Question: I'm having troubles coming up with a solution to styling my navigation. This is what I want:

<URL>
This is supposed to be on one navigation bar. One set on the left for the logo and other default links, and on the right is for social. I'm just going to need help with the left side for now but I thought I'd explain even further.
On the left side, each link should be centered in their own little block with a border on the left and right being 1px white. On their hover state, the background of their "box" should be white. The logo should be first on the left.
I'm sorry that I'm not able to explain better, but I've done my best. The picture and the link to what I have so far should explain the most.
I think it would be better if the logo was in the CSS instead of the HTML??
CSS:
'''
/* Navigation bar */
#navi {
font-family: Helvetica Neue: Condensed Bold;
font-size: 14px;
color: white;
text-transform: uppercase;
background-color: #1e416f;
height: 30px;
margin: 0 0 20px 0;
padding: 20px 0 0 0;
}
#navi a {
color: white;
margin: 0 0 0 20px;
height: 30px;
}
#navi a:hover {
background: white;
color: #1e416f;
}
'''
HTML:
'''
<!-- NAVIGATION -->
<div id="navi">
<img src="/imgs/navi/caul_white_nav.png">
<a href="#">Directories</a>
<a href="#">Committees</a>
<a href="#">Resources</a>
<a href="#">About</a>
</div>
'''
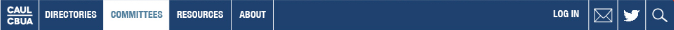
Answer: I've written this using your design: <URL>
Just information on what is what here:
On the homepage, use: '<h1 class="logo">...</h1>' and on all other pages: '<div class="logo">...</div>'
'.logo' and '#primary-nav' are floated left to make them stick to the left side.
All the 'li' and 'a' tags are also floated to the left. Block elements are easier to style than inline elements.
'#tools-nav' is floated to the right so it sticks to the right side.
I've used 'text-indent: -9999px;' to hide the text for the logo and the would-be icons in the '#tools-nav' - feel free to add the icons via 'background' property. Set the widths for the icon anchors to whatever width your icons are + 20 (+10px on either side).
And that is that.
The HTML:
'''
<div id="navi">
<h1 class="logo"><a href="#">Name of Site</a></h1>
<ul id="primary-nav">
<li><a href="#">Directories</a></li>
<li><a href="#">Committees</a></li>
<li><a href="#">Resources</a></li>
<li><a href="#">About</a></li>
</ul>
<ul id="tools-nav">
<li class="login"><a href="#">Log In</a></li>
<li class="email icon"><a href="#">Email</a></li>
<li class="twitter icon"><a href="#">Twitter</a></li>
<li class="search icon"><a href="#">Search</a></li>
</ul>
</div>
'''
The CSS:
'''
#navi {
height: 30px;
background: #1e416f;
font-size: 14px;
color: white;
text-transform: uppercase;
}
.logo {
margin: 0;
padding: 0;
float: left;
}
.logo a {
float: left;
margin: 2px 10px;
width: 36px;
height: 26px;
background: url(http://redsky.incredifull.com/imgs/navi/caul_white_nav.png) left top no-repeat;
text-indent: -9999px;
}
#primary-nav, #tools-nav {
list-style: none;
margin: 0;
padding: 0;
}
#primary-nav li, #primary-nav a,
#tools-nav li, #tools-nav a { float: left; }
#primary-nav a,
#tools-nav a {
color: white;
text-decoration: none;
padding: 0 10px;
border-right: 1px solid white;
line-height: 30px;
}
#primary-nav li:first-child a,
#tools-nav li:first-child a{ border-left: 1px solid white; }
#tools-nav { float: right; }
#tools-nav .icon a {
text-indent: -9999px;
}
#tools-nav .email a { /* image */ }
#tools-nav .twitter a { /* image */ }
#tools-nav .search a { /* image */ }
'''
I think it's what you wanted. Enjoy :)